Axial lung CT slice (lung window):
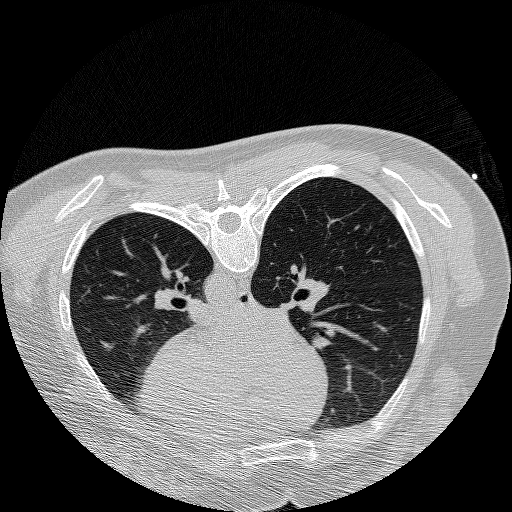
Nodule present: no